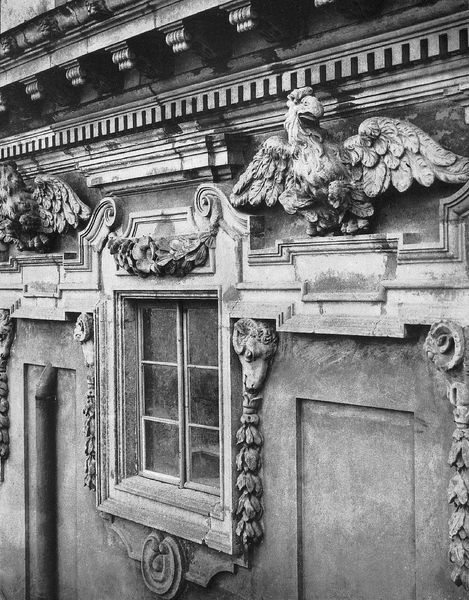
Titel: Berliner Stadtschloss
Künstler: Andreas Schlüter
Standort: Berlin, Stadtschloss (EU - D)
Schlagwörter: adler, flügel, kopf, vogel, ausschnitt, blumen, fenster, grau, schmuck, schwarz, weiss, dach, gebäude, haus, schloss, ornament, alt, wand, architektur, federn, stein, girlande, skulptur, relief, fassade, detail, verzierung, stuck, foto, fotografie, schaf, schwarzweiß, wappen, sims, gesims, putz, geier, detaill, regenrohr, ballustrade, konsole, bock, ziege, verzierungen, kranzgesims, fenstersturz, widder, ach